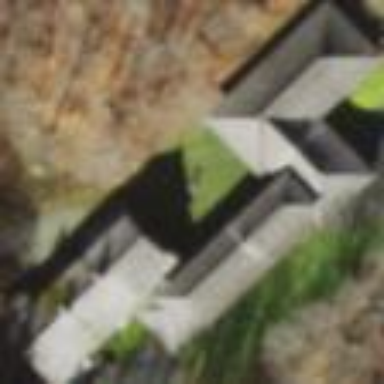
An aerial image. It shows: Monastery.